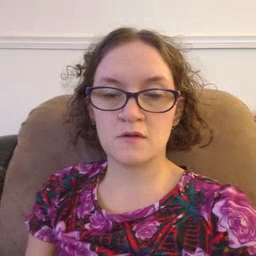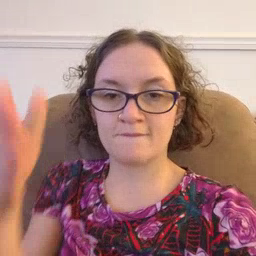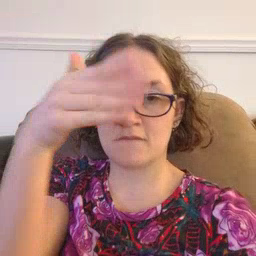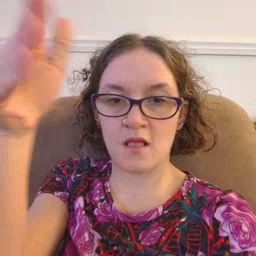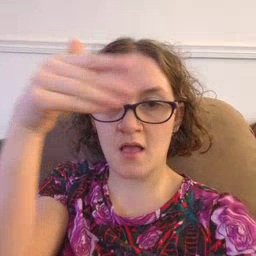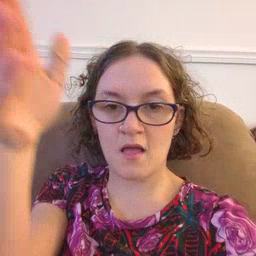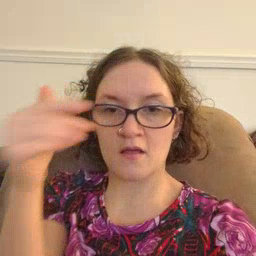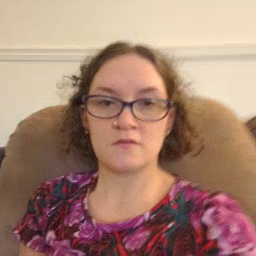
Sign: flag